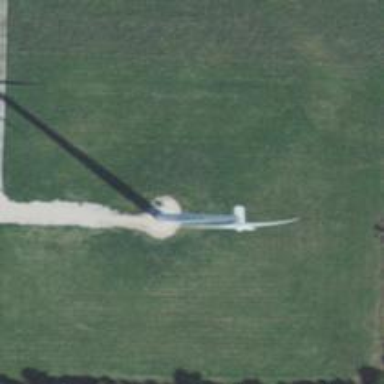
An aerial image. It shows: Wind turbine power generator.